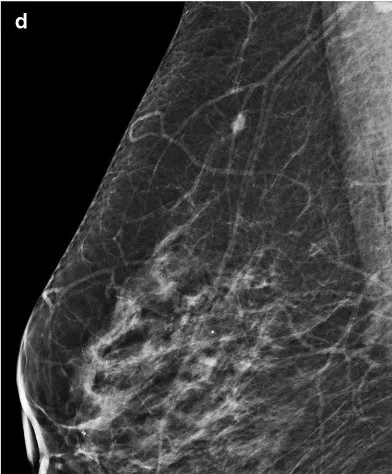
A millimetric density was observed in the upper quadrant of the right breast in annual serial mammograms. D; Significant increase in size and density, indistinct margins, particularly at the anterior part of the lesion.
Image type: radiology (x_ray)